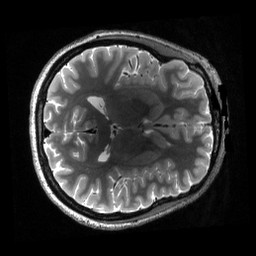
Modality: T2w
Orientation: axial
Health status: healthy
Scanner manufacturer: siemens
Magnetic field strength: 3 T
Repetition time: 3.2 s
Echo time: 0.563 s